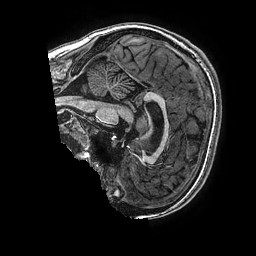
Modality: T1w
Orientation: sagittal
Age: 13
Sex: female
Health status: ill
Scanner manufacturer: ge
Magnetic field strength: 3 T
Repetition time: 0.00766 s
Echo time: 0.003476 s